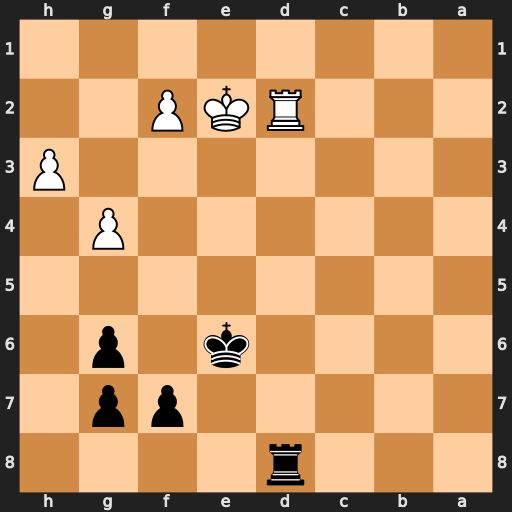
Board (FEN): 3r4/5pp1/4k1p1/8/6P1/7P/3RKP2/8
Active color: b
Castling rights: -
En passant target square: -
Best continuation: Rxd2+ Kxd2 Ke5